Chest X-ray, PA view. Patient: 32 years old, sex M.
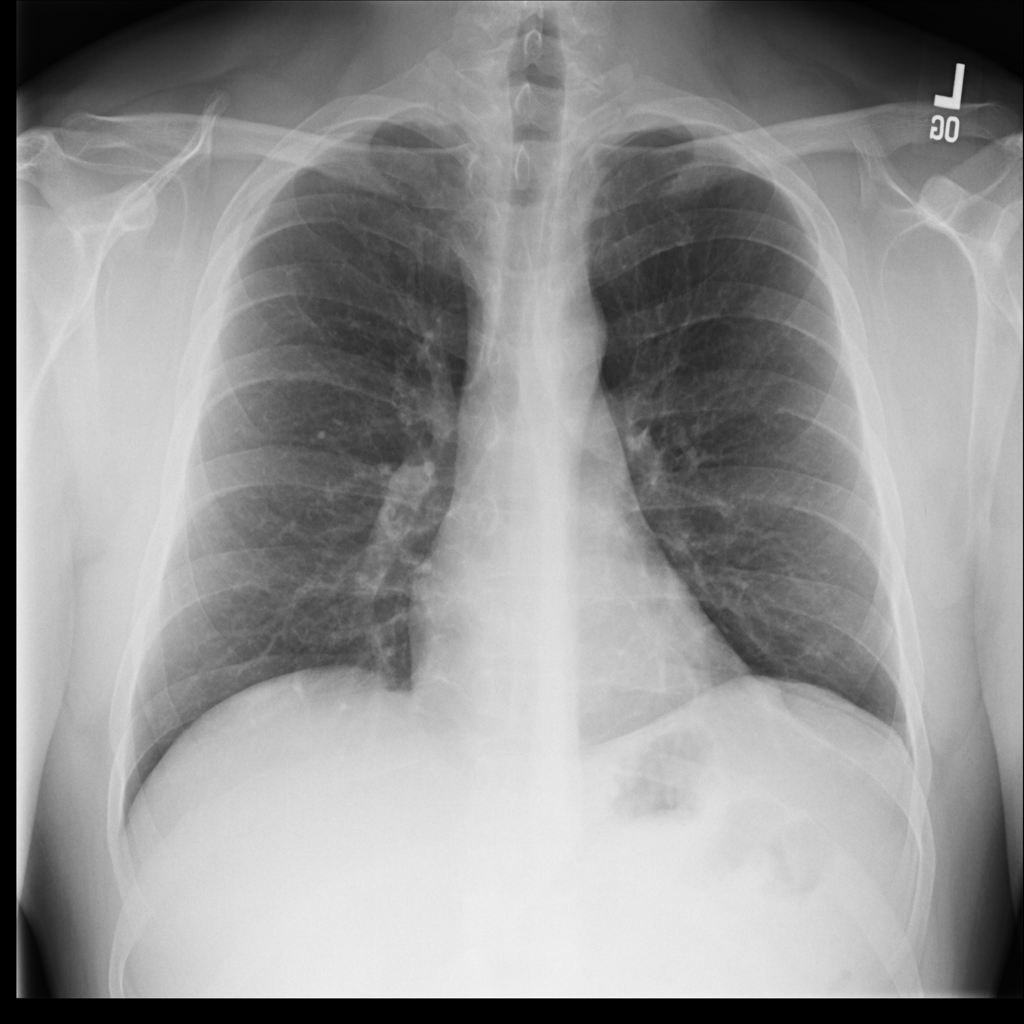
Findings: No Finding